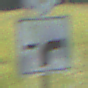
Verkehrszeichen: VerlaufVorfahrtsstrasse9
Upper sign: Vorfahrtsstrasse
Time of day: Midday
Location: Outdoor (Nature)
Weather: Clear
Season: NotSpecified
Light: Natural